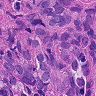
Metastatic tissue present: yes